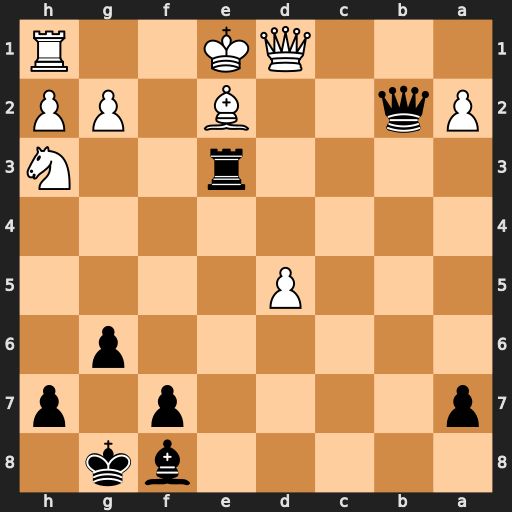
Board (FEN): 5bk1/p4p1p/6p1/3P4/8/4r2N/Pq2B1PP/3QK2R
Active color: b
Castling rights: K
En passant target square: -
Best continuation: Bb4+ Kf1 Rc3